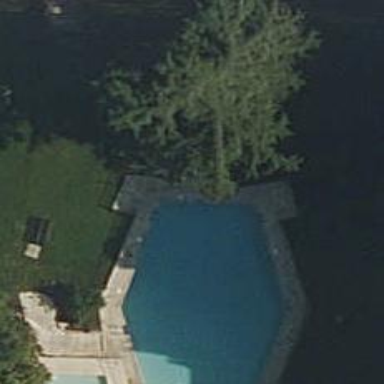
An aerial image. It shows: Swimming pool located in leisure land.